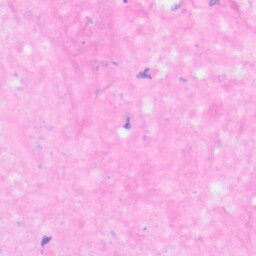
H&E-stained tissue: Kidney